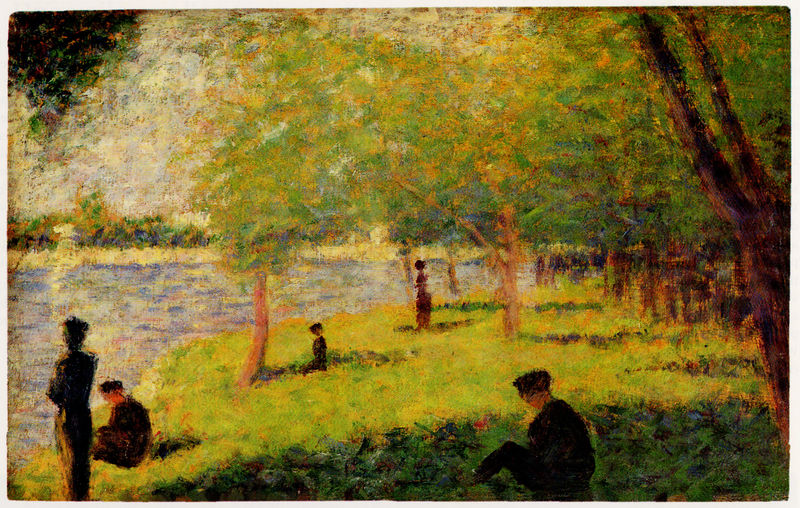
Titel: Groupe de personnages
Künstler: Georges Pierre Seurat
Standort: New York (New York)
Institution: The Metropolitan Museum of Art
Schlagwörter: baum, blau, himmel, laub, mann, schatten, wasser, bäume, fluss, frauen, gelb, grün, impressionismus, landschaft, menschen, see, sitzen, ufer, auguste renoir, braun, frau, hell, licht, männer, orange, renoir, schwarz, park, rot, wiese, stehen, bach, natur, stamm, gewässer, sonne, sitzend, wald, garten, stilleben, divisionismus, jungen, pointilismus, picknick, figuren, stämme, allein, durchscheinen, seurat, signac, seeufer, schüler, scheinen, impressionsimus, postimpressionismus, flussufer, pissaro, erholung, blumig, jug, ile de grande jatte, müüüüüde